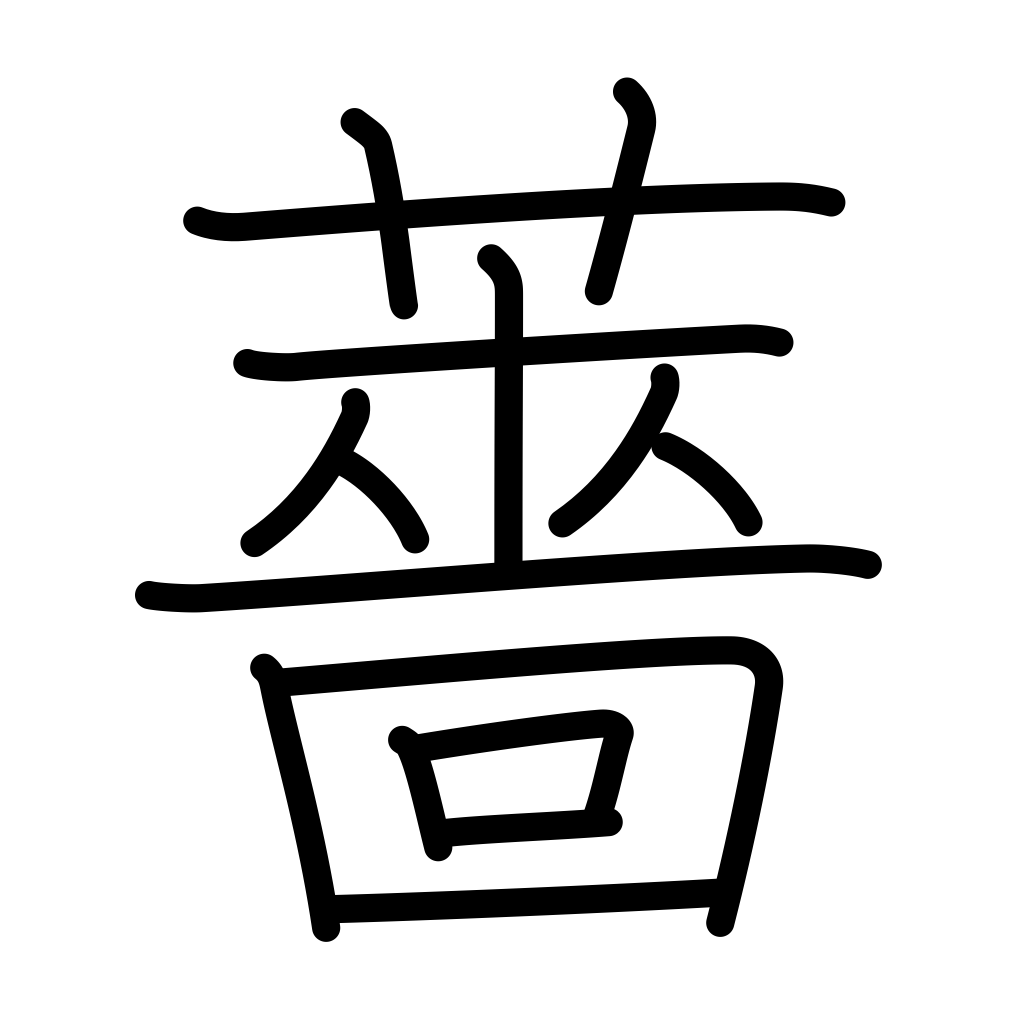
Meaning: water pepper